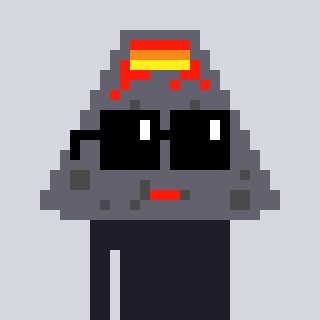
a pixel art character with square black sunglasses, a volcano-shaped head and a peachy-colored body on a cool background